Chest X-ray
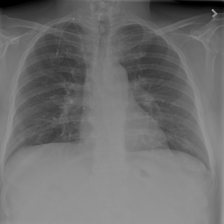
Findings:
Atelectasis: negative
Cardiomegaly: negative
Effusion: negative
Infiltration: negative
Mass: negative
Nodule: positive
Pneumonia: negative
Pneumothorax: negative
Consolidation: negative
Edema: negative
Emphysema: negative
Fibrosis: negative
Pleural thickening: negative
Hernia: negative